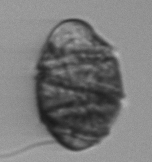
Label: Margalefidinium